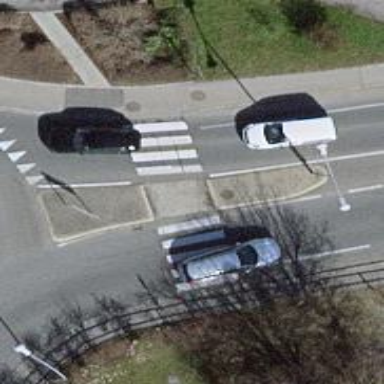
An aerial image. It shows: Uncontrolled zebra crossing with white markings.